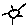
Label: sun